Question: I have a very odd problem. Whenever I try to use the "Add View" dialog in ASP.NET MVC2 and then try to "Create a strongly-typed view" by selecting a "View data class" from the drop down of available classes none of the classes ("models") in my MVC project are showing up.
The very odd part is all of the assemblies that my MVC project is referencing, even other projects in the solution, their classes are showing up. I have tried cleaning, rebuilding, cleaning the obj folder but every single time for some reason none of the classes in my actual MVC assembly are showing up. It was working fine before but now it doesn't anymore and I can't really think of anything that has changed.
Anyone experienced this issue before?
Thanks for the help!
Image of example:

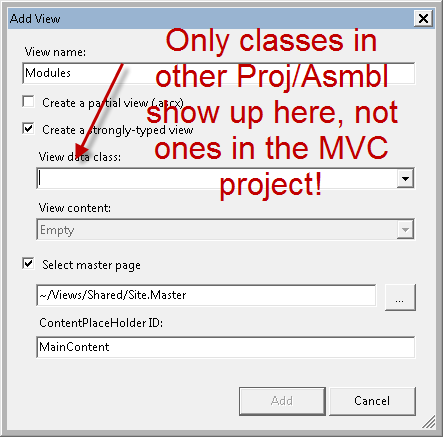
Answer: Figured this out, here is the solution:
The MVC Project was referencing a bunch of service contract assemblies that where referencing a "CommonServiceContractAssembly.dll". The MVC Project was also referencing "CommonServiceContractAssembly.dll". The MVC Project and the service contract assemblies were all built referencing slightly different versions of "CommonServiceContractAssembly.dll"
When Visual Studio 2010 was reflecting on all referenced assemblies to "Create a strongly-typed view" of I believe it wasn't sure how to handle the slightly different version of "CommonServiceContractAssembly.dll" being referenced so it didn't display the reflected "strongly typed model" possibilities for any assemblies dependent on "CommonServiceContractAssembly.dll".
The fix is to actually force Visual Studio 2010's app domain to use the correct version of "CommonServiceContractAssembly.dll" when Visual Studio 2010 starts up. This was accomplished with a Post Build Event like the following:
REM This is required for T4 generation from models to work properly
copy "$(TargetDir)"CommonServiceContractAssembly.dll" "$(DevEnvDir)PublicAssemblies" /Y
So I copy "CommonServiceContractAssembly.dll" that is referenced "everywhere" into where Visual Studio will load it. After I did this everything worked properly.
Another option would be to always ensure that all assemblies that share a common dependency are always compiled with the same version of that dependency.